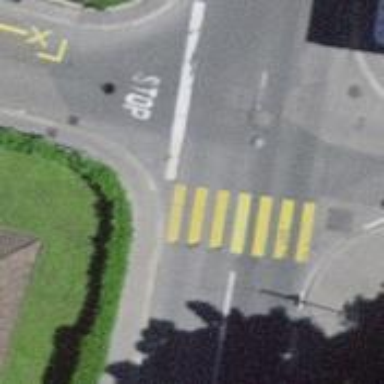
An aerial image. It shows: Zebra crossing on the road.